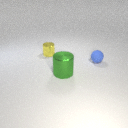
small blue rubber sphere to the right of large green metal cylinder